Question: Using chrome extension 'Webscraper.io', I was regularly scraping a government website to track the updated project expenses. Although it was very efficient in its operation, it's failing to return the data in the same order I was providing input Url's. And even more weirdly every time I run the task it was picking a different order even though the source is exactly same. Suppose, if I run the task of 5 url's twice, the output will be (No specific random order):
'''
(Day 1) Output (Day 2) Output
Url 2 $500 Url 3 $478
Url 4 $867 Url 1 $637
Url 1 $928 Url 4 $102
Url 3 $109 Url 5 $942
Url 5 $208 Url 2 $296
'''

It makes side by side comparison of different days of data an extremely tedious task to me. So, is there a way to sort columns of sheet 2 according to the sort order of sheet 1? Alphabetical sorting of both the sheets is definitely one option, but it breaks my original order (Which is department wise). Ideally I want to paste column B of all days to my original sheet & then compare the changes.
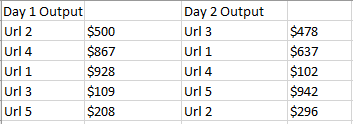
Answer: you may want to use 'Sort' method of 'Range' object with its 'OrderCustom' parameter
'''
Sub SortByUrls()
Dim rngToSort As Range, keysToSort As Range
With Worksheets("Urls") '<--| change "Urls" with your actual sheet name
Set rngToSort = .Range("C2:D6") '<--| range to be sorted
Set keysToSort = .Range("C2") '<--| first cell of the column to sort
Application.AddCustomList ListArray:=.Range("A2:A6").value '<--| add your sorting custom list as the previous Url names range
.sort.SortFields.Clear '<--| clear any preceeding sorting settings
rngToSort.sort Key1:=keysToSort, Order1:=xlAscending, header:=xlGuess, _
OrderCustom:=Application.CustomListCount + 1, MatchCase:=False, _
Orientation:=xlTopToBottom, DataOption1:=xlSortNormal
Application.DeleteCustomList Application.CustomListCount '<--| delete your sorting custom list
End With
End Sub
'''